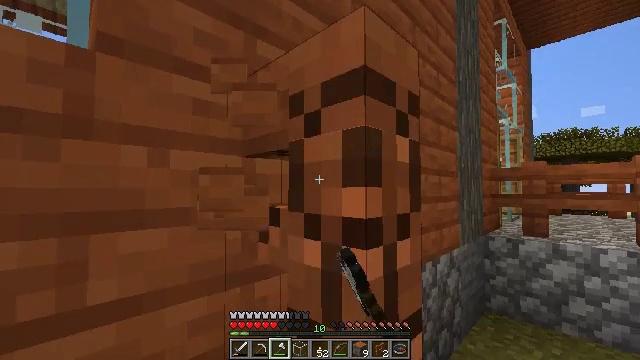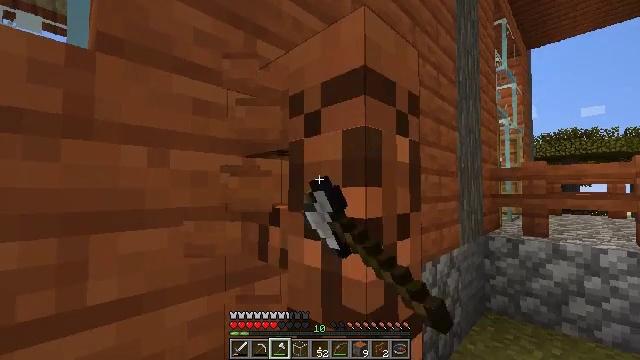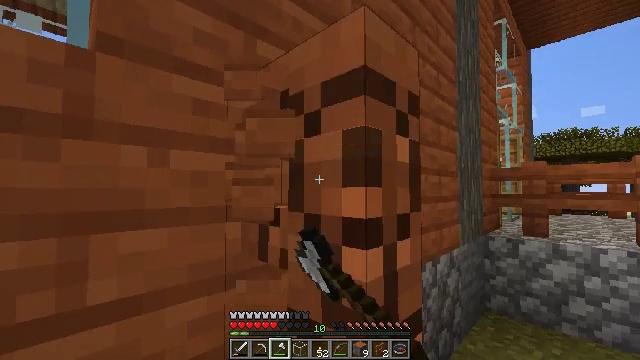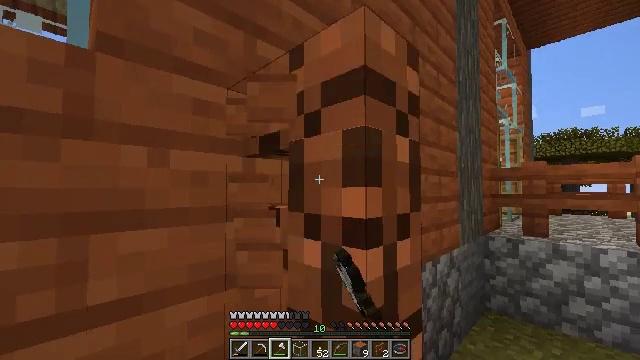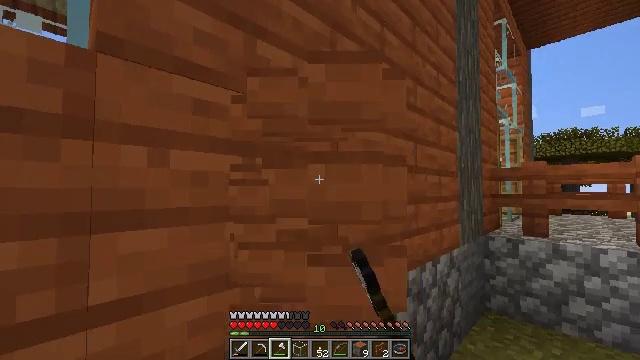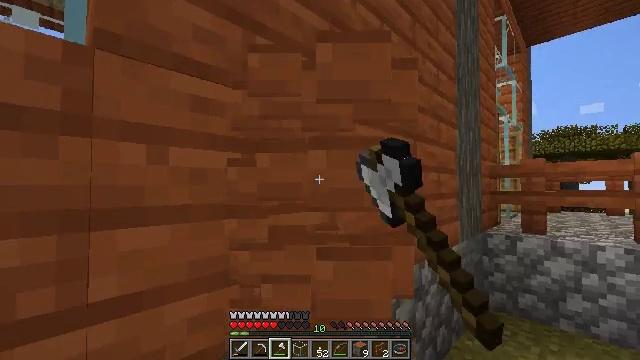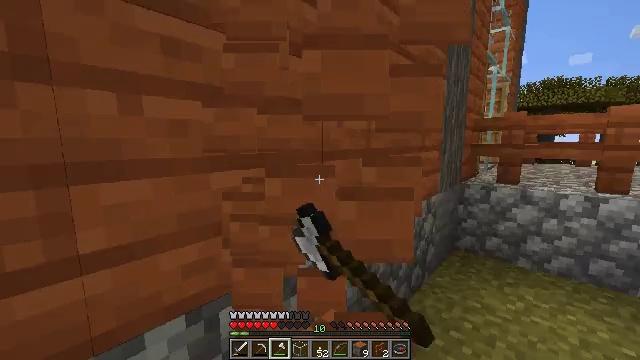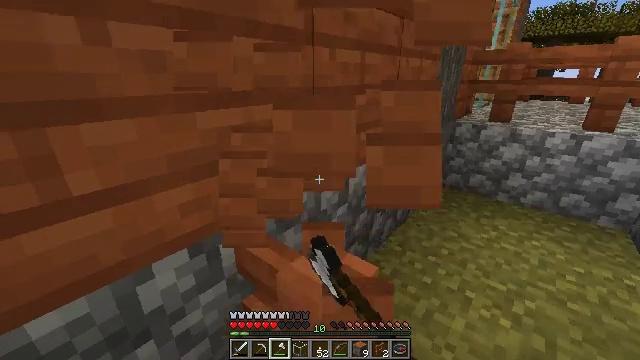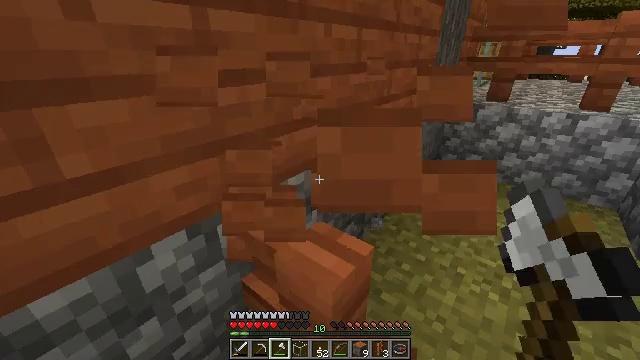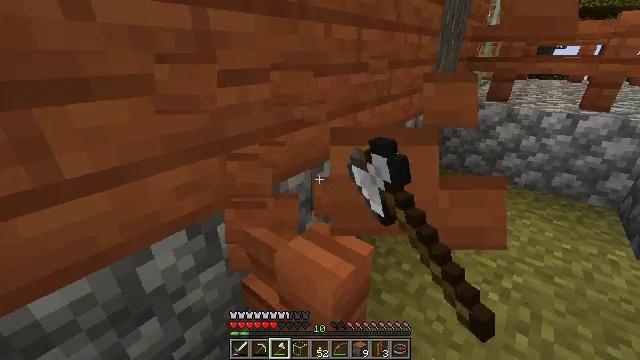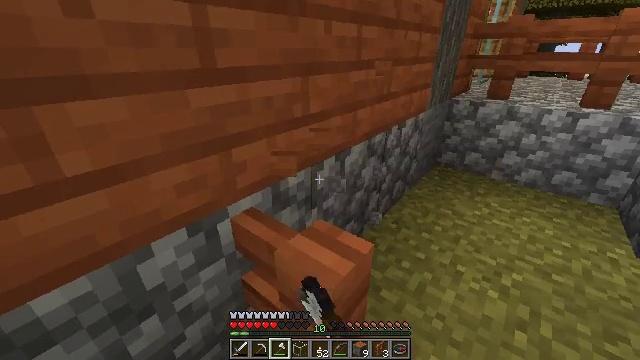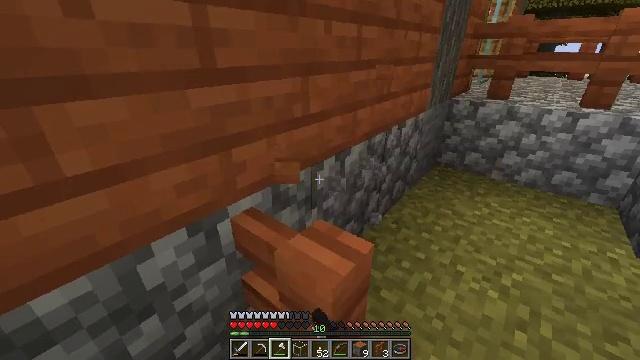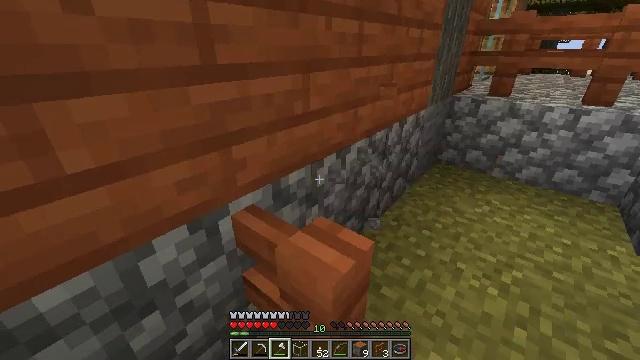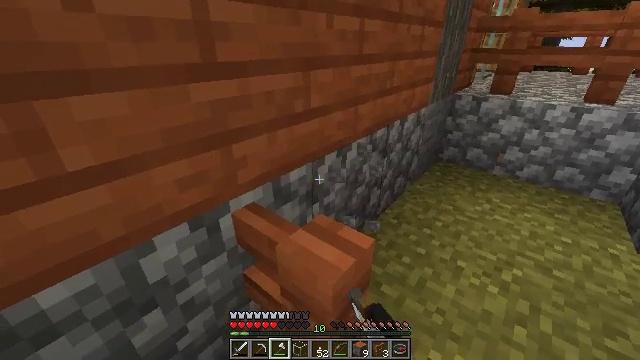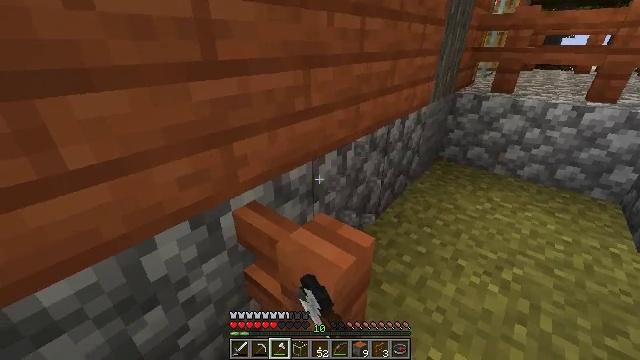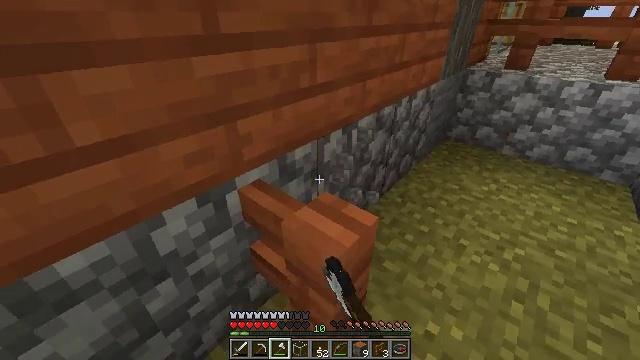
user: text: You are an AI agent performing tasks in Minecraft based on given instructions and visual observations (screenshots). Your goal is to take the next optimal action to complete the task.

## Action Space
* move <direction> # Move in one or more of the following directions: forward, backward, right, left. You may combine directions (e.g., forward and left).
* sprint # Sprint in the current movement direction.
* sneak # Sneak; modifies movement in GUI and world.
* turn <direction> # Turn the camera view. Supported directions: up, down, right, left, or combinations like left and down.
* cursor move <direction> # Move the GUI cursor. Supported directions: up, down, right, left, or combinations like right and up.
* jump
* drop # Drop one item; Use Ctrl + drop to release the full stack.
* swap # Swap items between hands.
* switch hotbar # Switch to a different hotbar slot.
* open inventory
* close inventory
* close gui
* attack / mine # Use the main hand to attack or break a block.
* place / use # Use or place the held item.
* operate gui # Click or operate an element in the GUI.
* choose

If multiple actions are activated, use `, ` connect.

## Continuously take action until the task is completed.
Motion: motion action
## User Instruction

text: Gather the acacia fence.
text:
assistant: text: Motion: attack / mine
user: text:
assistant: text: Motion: attack / mine
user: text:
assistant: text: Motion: attack / mine
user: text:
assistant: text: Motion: attack / mine
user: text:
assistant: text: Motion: attack / mine
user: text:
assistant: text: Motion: turn right and down, attack / mine
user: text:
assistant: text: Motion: turn right and down, attack / mine
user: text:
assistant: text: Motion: turn down, attack / mine
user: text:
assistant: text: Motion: attack / mine
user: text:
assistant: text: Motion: attack / mine
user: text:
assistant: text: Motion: attack / mine
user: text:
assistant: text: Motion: attack / mine
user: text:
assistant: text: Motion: attack / mine
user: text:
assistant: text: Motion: attack / mine
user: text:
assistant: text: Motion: turn left and down, attack / mine
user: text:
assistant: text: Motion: turn left and down, attack / mine
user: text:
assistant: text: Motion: turn left and down, attack / mine
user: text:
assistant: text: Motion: attack / mine
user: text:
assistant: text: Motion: attack / mine
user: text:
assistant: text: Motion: attack / mine
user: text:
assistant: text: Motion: attack / mine
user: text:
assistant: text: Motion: attack / mine
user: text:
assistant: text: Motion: attack / mine
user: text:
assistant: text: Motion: attack / mine
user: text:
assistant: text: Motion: attack / mine
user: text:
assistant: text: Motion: attack / mine
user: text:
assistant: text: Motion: attack / mine
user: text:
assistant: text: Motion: attack / mine
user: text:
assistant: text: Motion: attack / mine
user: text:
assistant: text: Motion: no_op